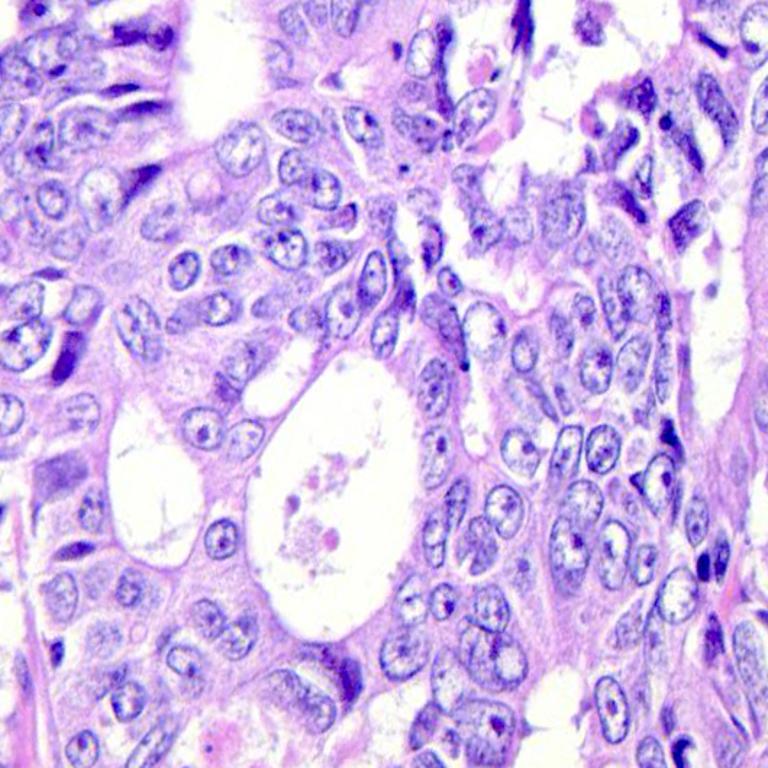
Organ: colon
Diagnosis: adenocarcinomas